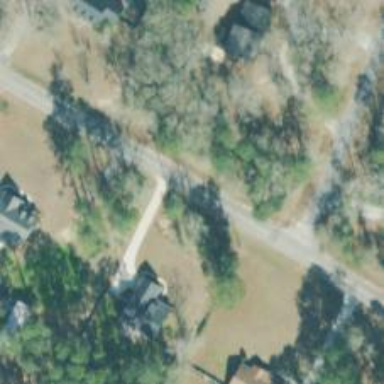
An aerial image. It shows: Residential road.